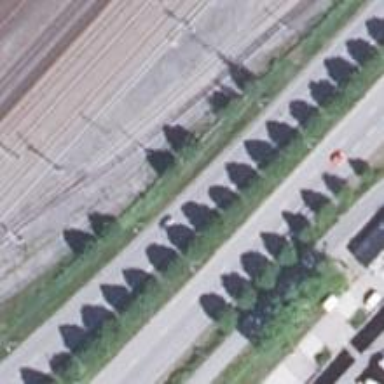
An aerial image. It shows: Rail yard with electrified contact lines for the trains.